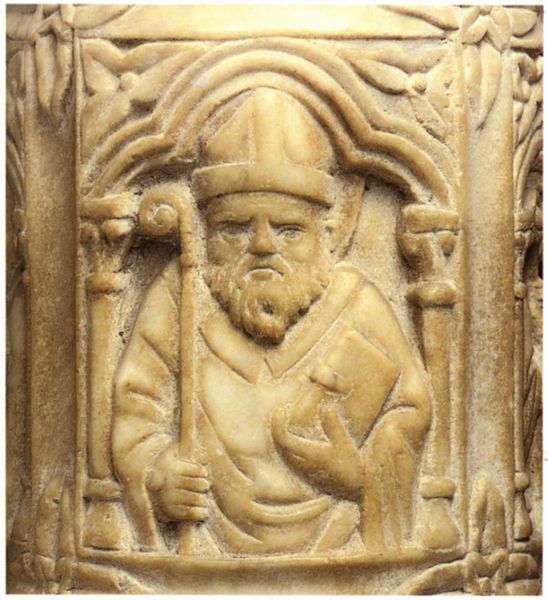
Titel: Kandelaber
Standort: Florenz, Baptisterium (EU - I - Toskana); Herstellungsort: Florenz (EU - I - Toskana)
Schlagwörter: mann, blumen, hut, marmor, säule, säulen, ornament, bart, architektur, kragen, stein, halbfigur, skulptur, relief, rahmung, bogen, bischof, nische, buch, gotisch, mitra, reliquie, ädikula, bischofsstab, krummstab, pedum